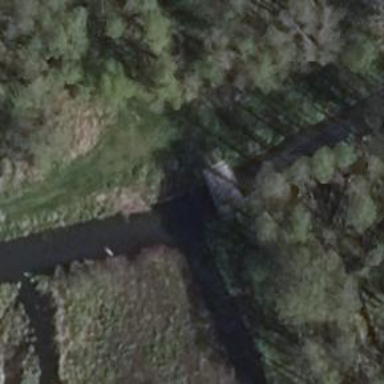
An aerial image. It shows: Path on bridge.